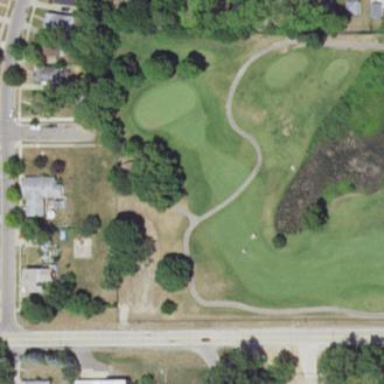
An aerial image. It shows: Grassy area designated as golf fairway.